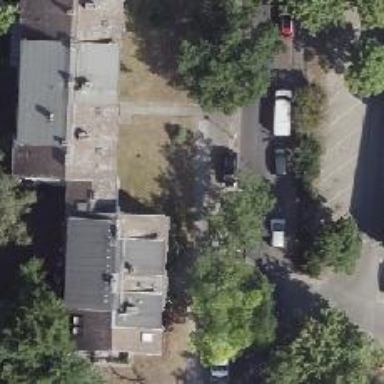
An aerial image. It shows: Broadleaved deciduous tree in parking area.